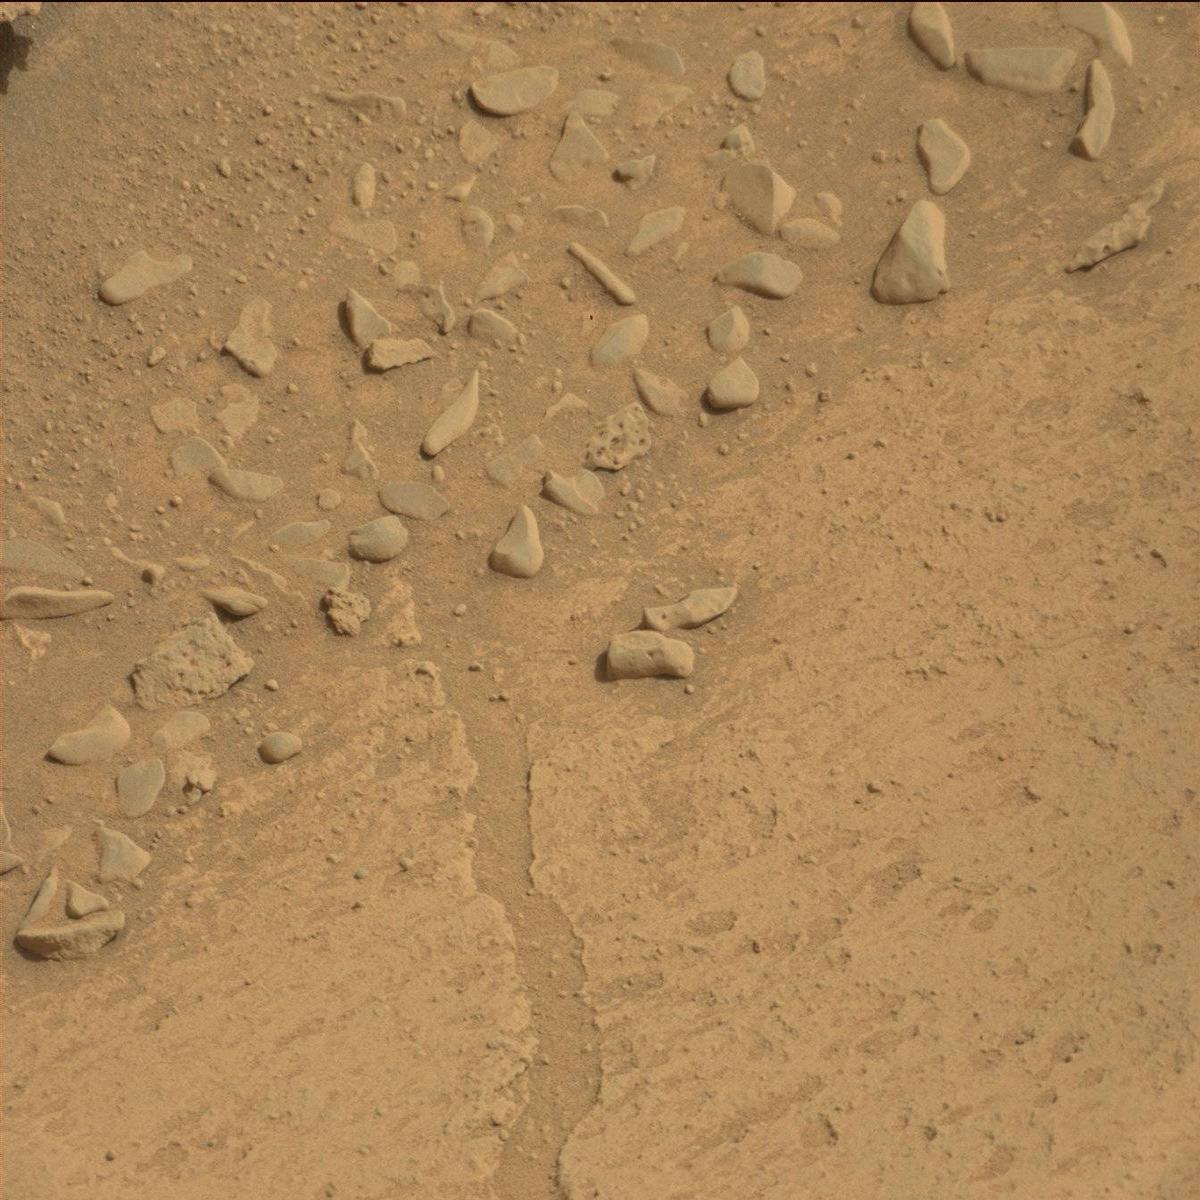
Terrain classes present: Bedrock, Rock, Sand / Soil